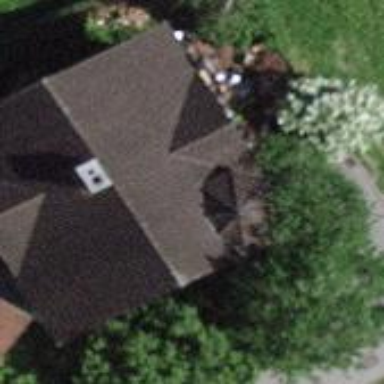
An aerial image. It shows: Semidetached house.